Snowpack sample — Rabbit Ears Pass, Jackson County, Colorado, USA (12/17/25, 1:08 PM MST)
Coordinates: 40.387, -106.625
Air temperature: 34 °F
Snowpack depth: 46 cm
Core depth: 10 cm
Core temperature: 30.2 °F
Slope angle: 6°, slope face: 165°
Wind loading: medium
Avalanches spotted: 0
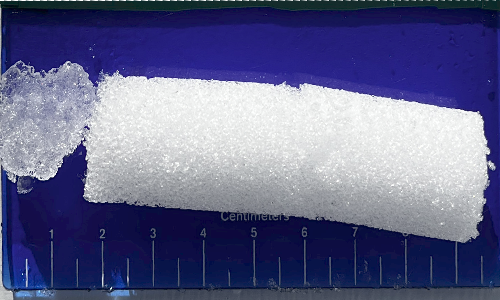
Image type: core
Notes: No avalanches spotted nearby, although collected in a meadowy area with minimal risk on this face of the pass.